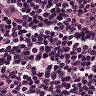
Metastatic tissue present: no